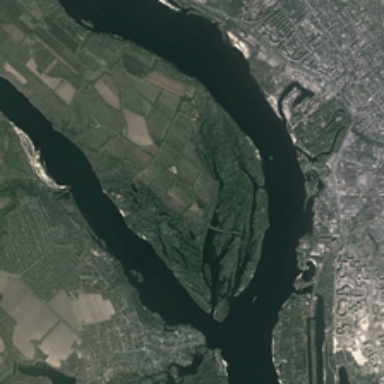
Many pieces of farmlands and urban areas are near a river with branches .